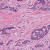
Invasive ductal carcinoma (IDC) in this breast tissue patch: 1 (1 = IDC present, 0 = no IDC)